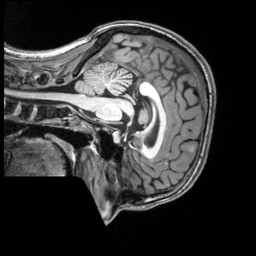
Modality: T1w
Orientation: sagittal
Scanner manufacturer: siemens
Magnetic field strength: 3 T
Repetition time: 2.5 s
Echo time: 0.00343 s